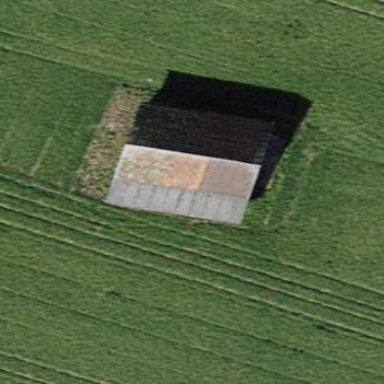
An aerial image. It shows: Shed.